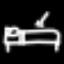
Label: bed